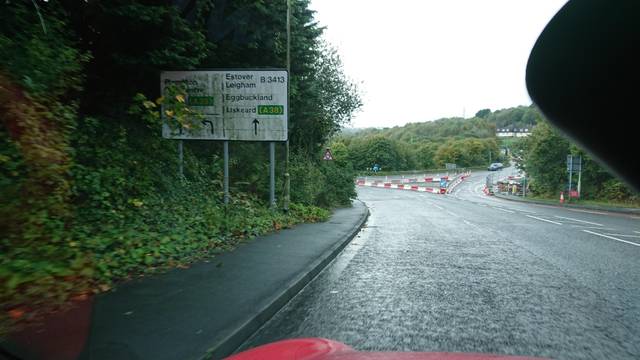
Region: United Kingdom
Coordinates: 50.396, -4.095